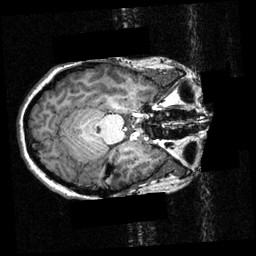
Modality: T1w
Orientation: axial
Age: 21
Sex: female
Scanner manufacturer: siemens
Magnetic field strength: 3.951 T
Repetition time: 1.5 s
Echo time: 0.00335 s